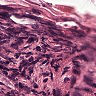
Metastatic tissue present: yes